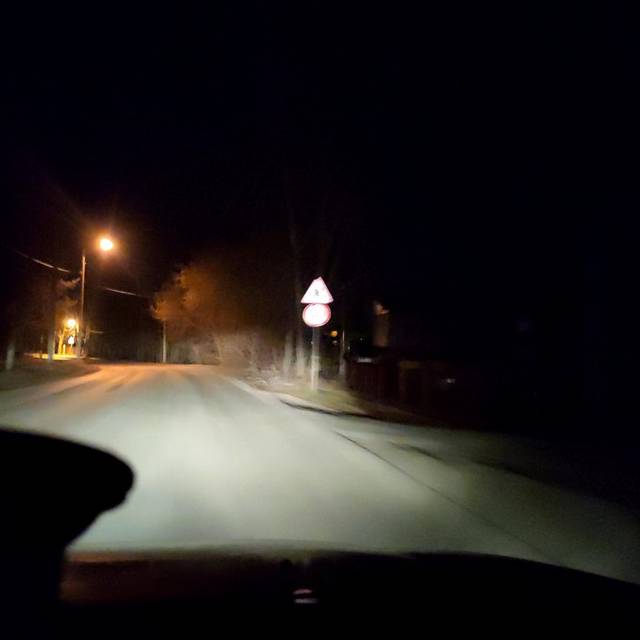
Region: Russia
Coordinates: 58.047, 56.282